Question: I have developed and released an app on the Android Market.
I compiled the release, signed and zipaligned with Eclipse ADT export.
This process created a Keystore for me in the wizard.
The steps i took are detailed in the <URL>.
I want to know, ? I want to take it and reuse on another project but i am not sure where i can find it.
I thought it would be named something like but i cant find it.
Sorry if this comes out as a dumb question but i am quite new to this and is a wearied thing to get stuck on.
Edit:
I used the Eclipse ADT Wizard and in there i entered the location as follows...

I am developing on a Mac and a very new mac user. I just dont know where this file has been placed. It i not in the project folder or the "cd /" location.
Thanks
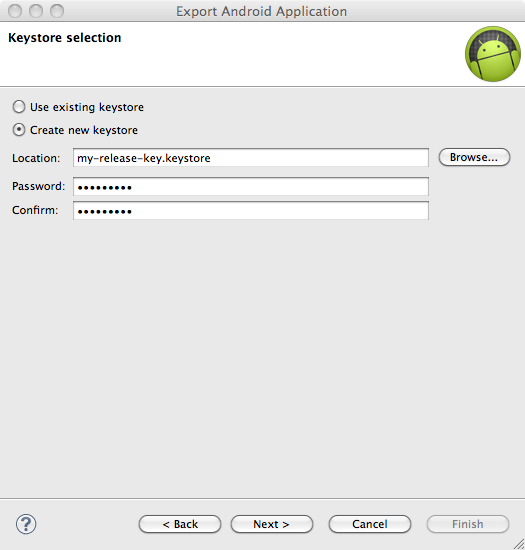
Answer: When using eclipse wizard you can explicitly set keystore destination folder. But if you didn't do it (in your case), eclipse will save new key in your home directory.